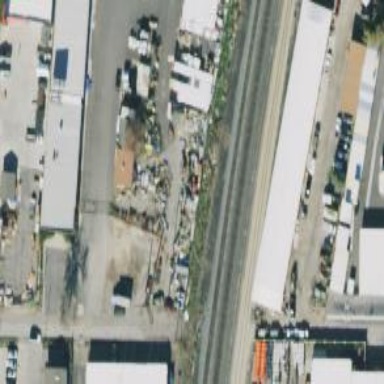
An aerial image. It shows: Railway siding for service.